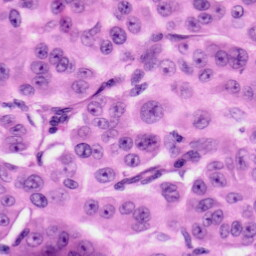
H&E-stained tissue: Skin